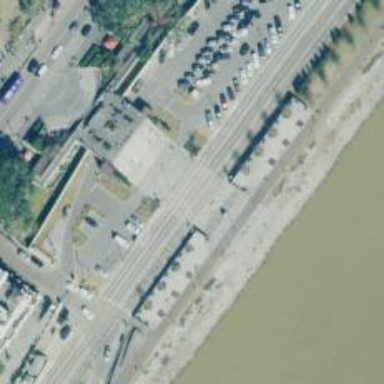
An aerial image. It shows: Crossing for the railway.